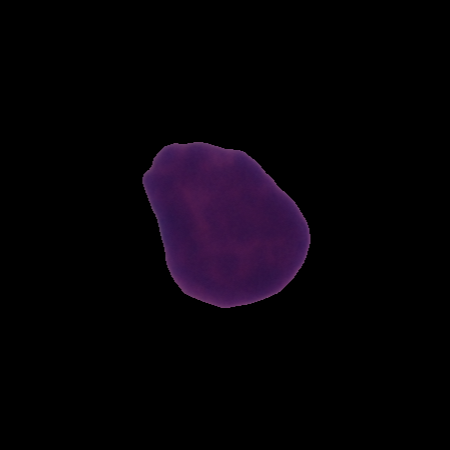
Label: healthy